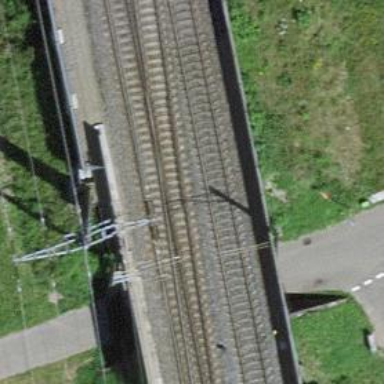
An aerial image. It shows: Single-track railway with electrified contact lines.